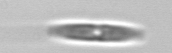
Label: pennate